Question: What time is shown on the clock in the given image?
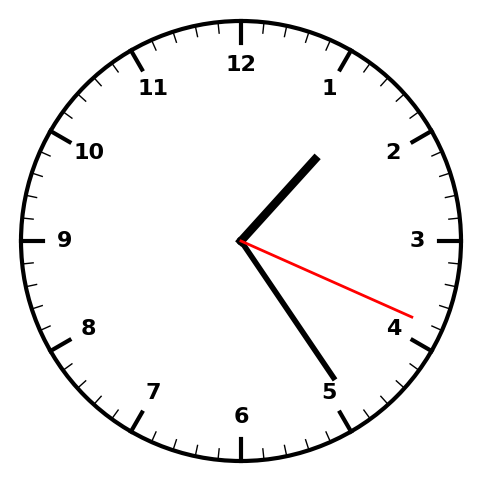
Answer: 01:24:19